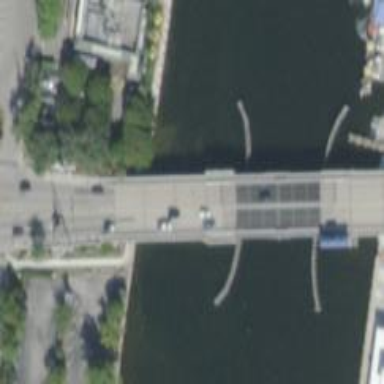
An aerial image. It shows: Primary highway bridge with asphalt surface and separate sidewalk.